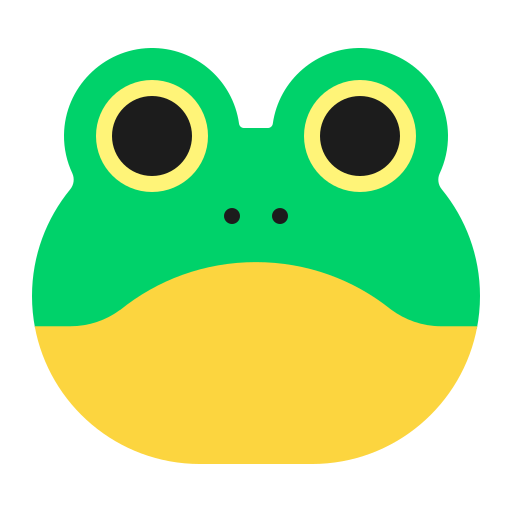
frog flat